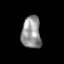
Tissue: skin
Cell type: Epithelial cells
Senescence score: 0.2709
Nuclear area (px): 616
Mean DAPI intensity: 146.159